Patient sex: M
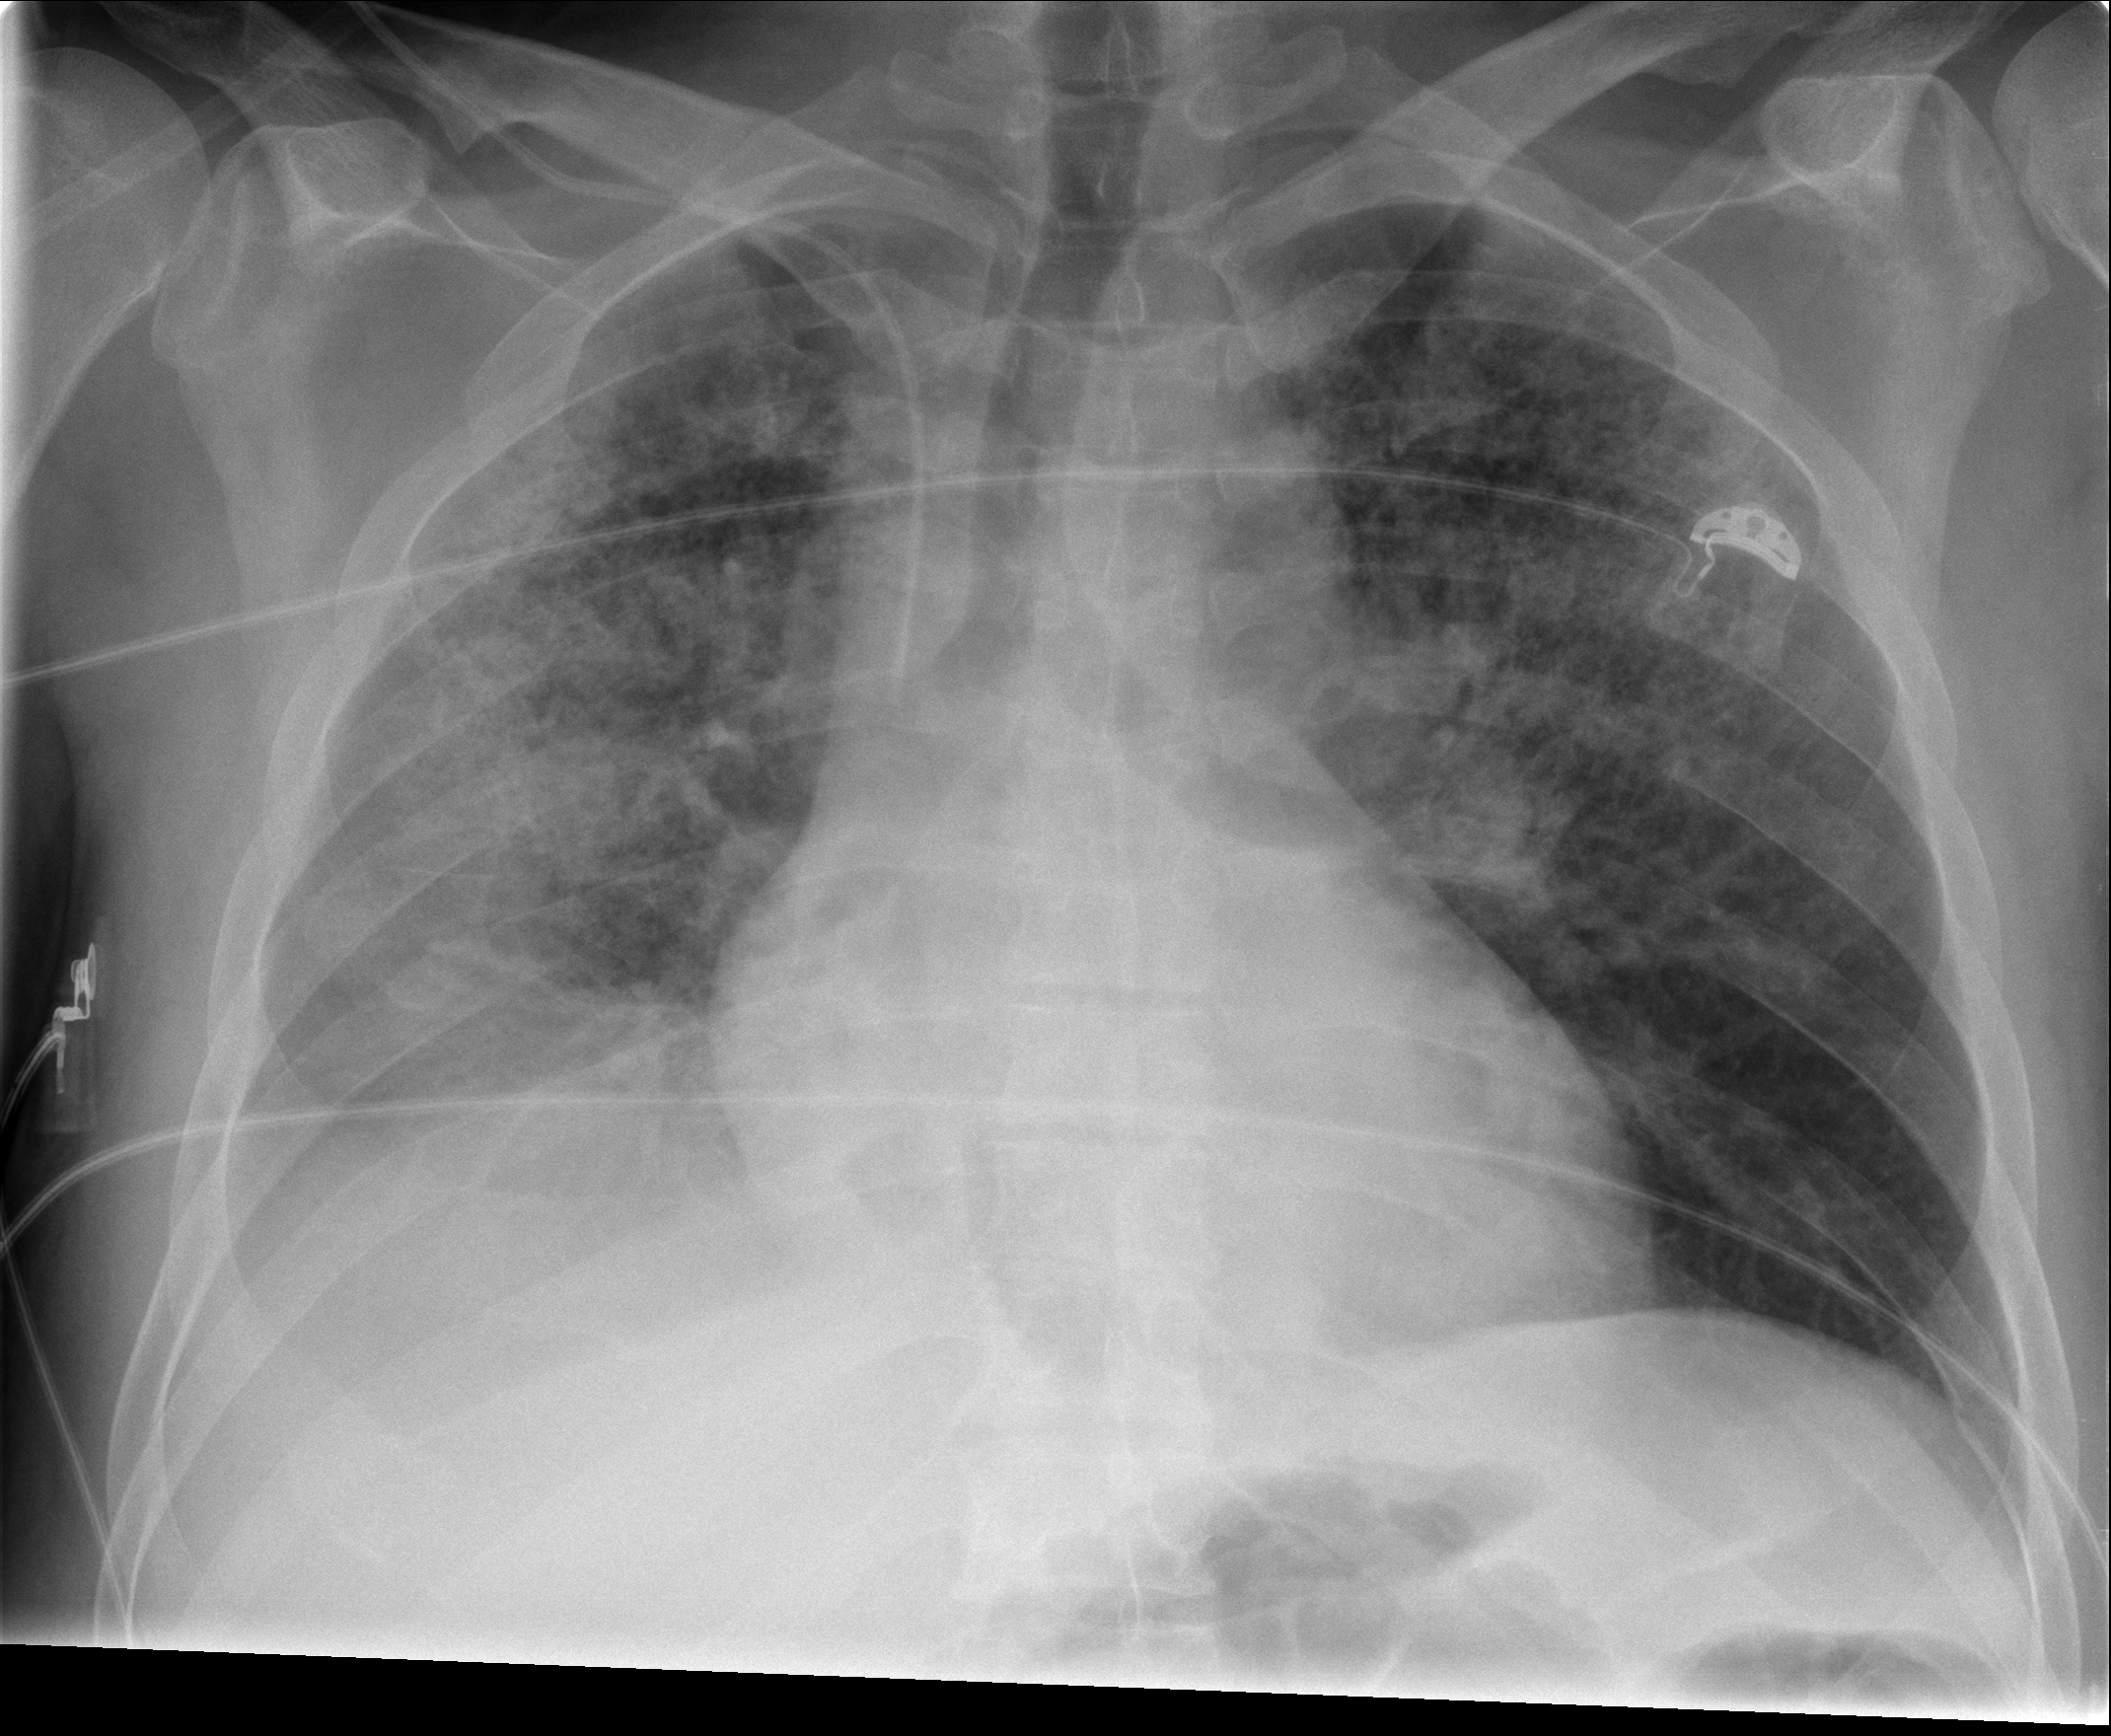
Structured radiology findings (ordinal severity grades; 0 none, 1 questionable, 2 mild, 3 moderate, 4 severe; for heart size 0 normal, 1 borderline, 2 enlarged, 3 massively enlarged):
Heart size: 0
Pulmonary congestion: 0
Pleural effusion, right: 3
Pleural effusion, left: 1
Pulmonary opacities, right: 3
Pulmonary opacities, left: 3
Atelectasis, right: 3
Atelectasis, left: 2